Interaction volume radius: 10 \u00c5
Interaction volume height: 25 \u00c5
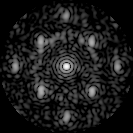
Disorder parameter: 0.4386